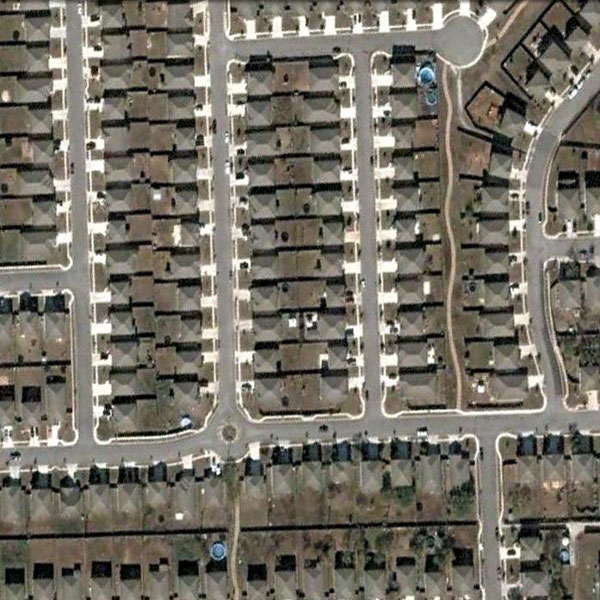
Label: Residential